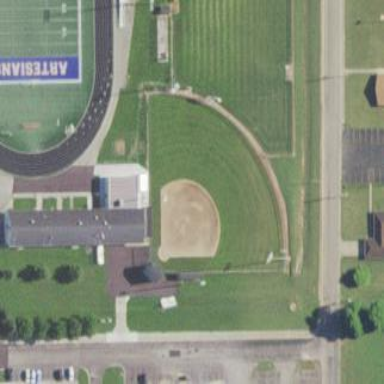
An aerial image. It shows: Baseball pitch for leisure and sports activities.